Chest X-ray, AP view. Patient: 58 years old, sex F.
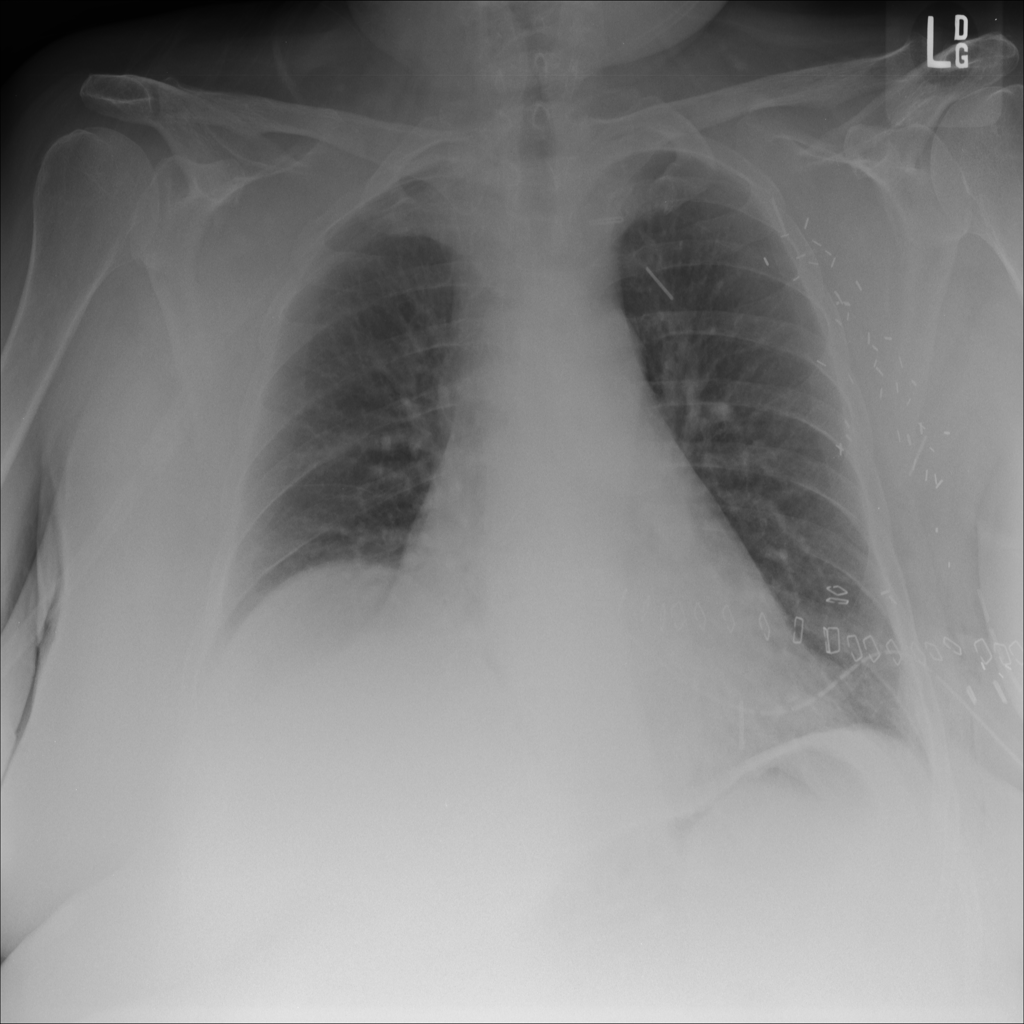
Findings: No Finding